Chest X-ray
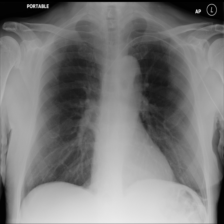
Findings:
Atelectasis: negative
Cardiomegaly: negative
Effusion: negative
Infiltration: positive
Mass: negative
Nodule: negative
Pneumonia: negative
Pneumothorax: negative
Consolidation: negative
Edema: negative
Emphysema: negative
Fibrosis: negative
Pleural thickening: negative
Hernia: negative